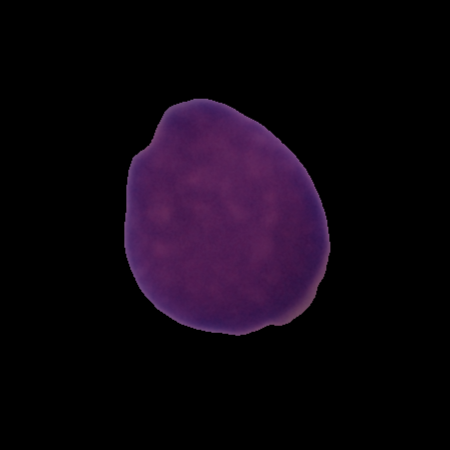
Label: healthy